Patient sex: M
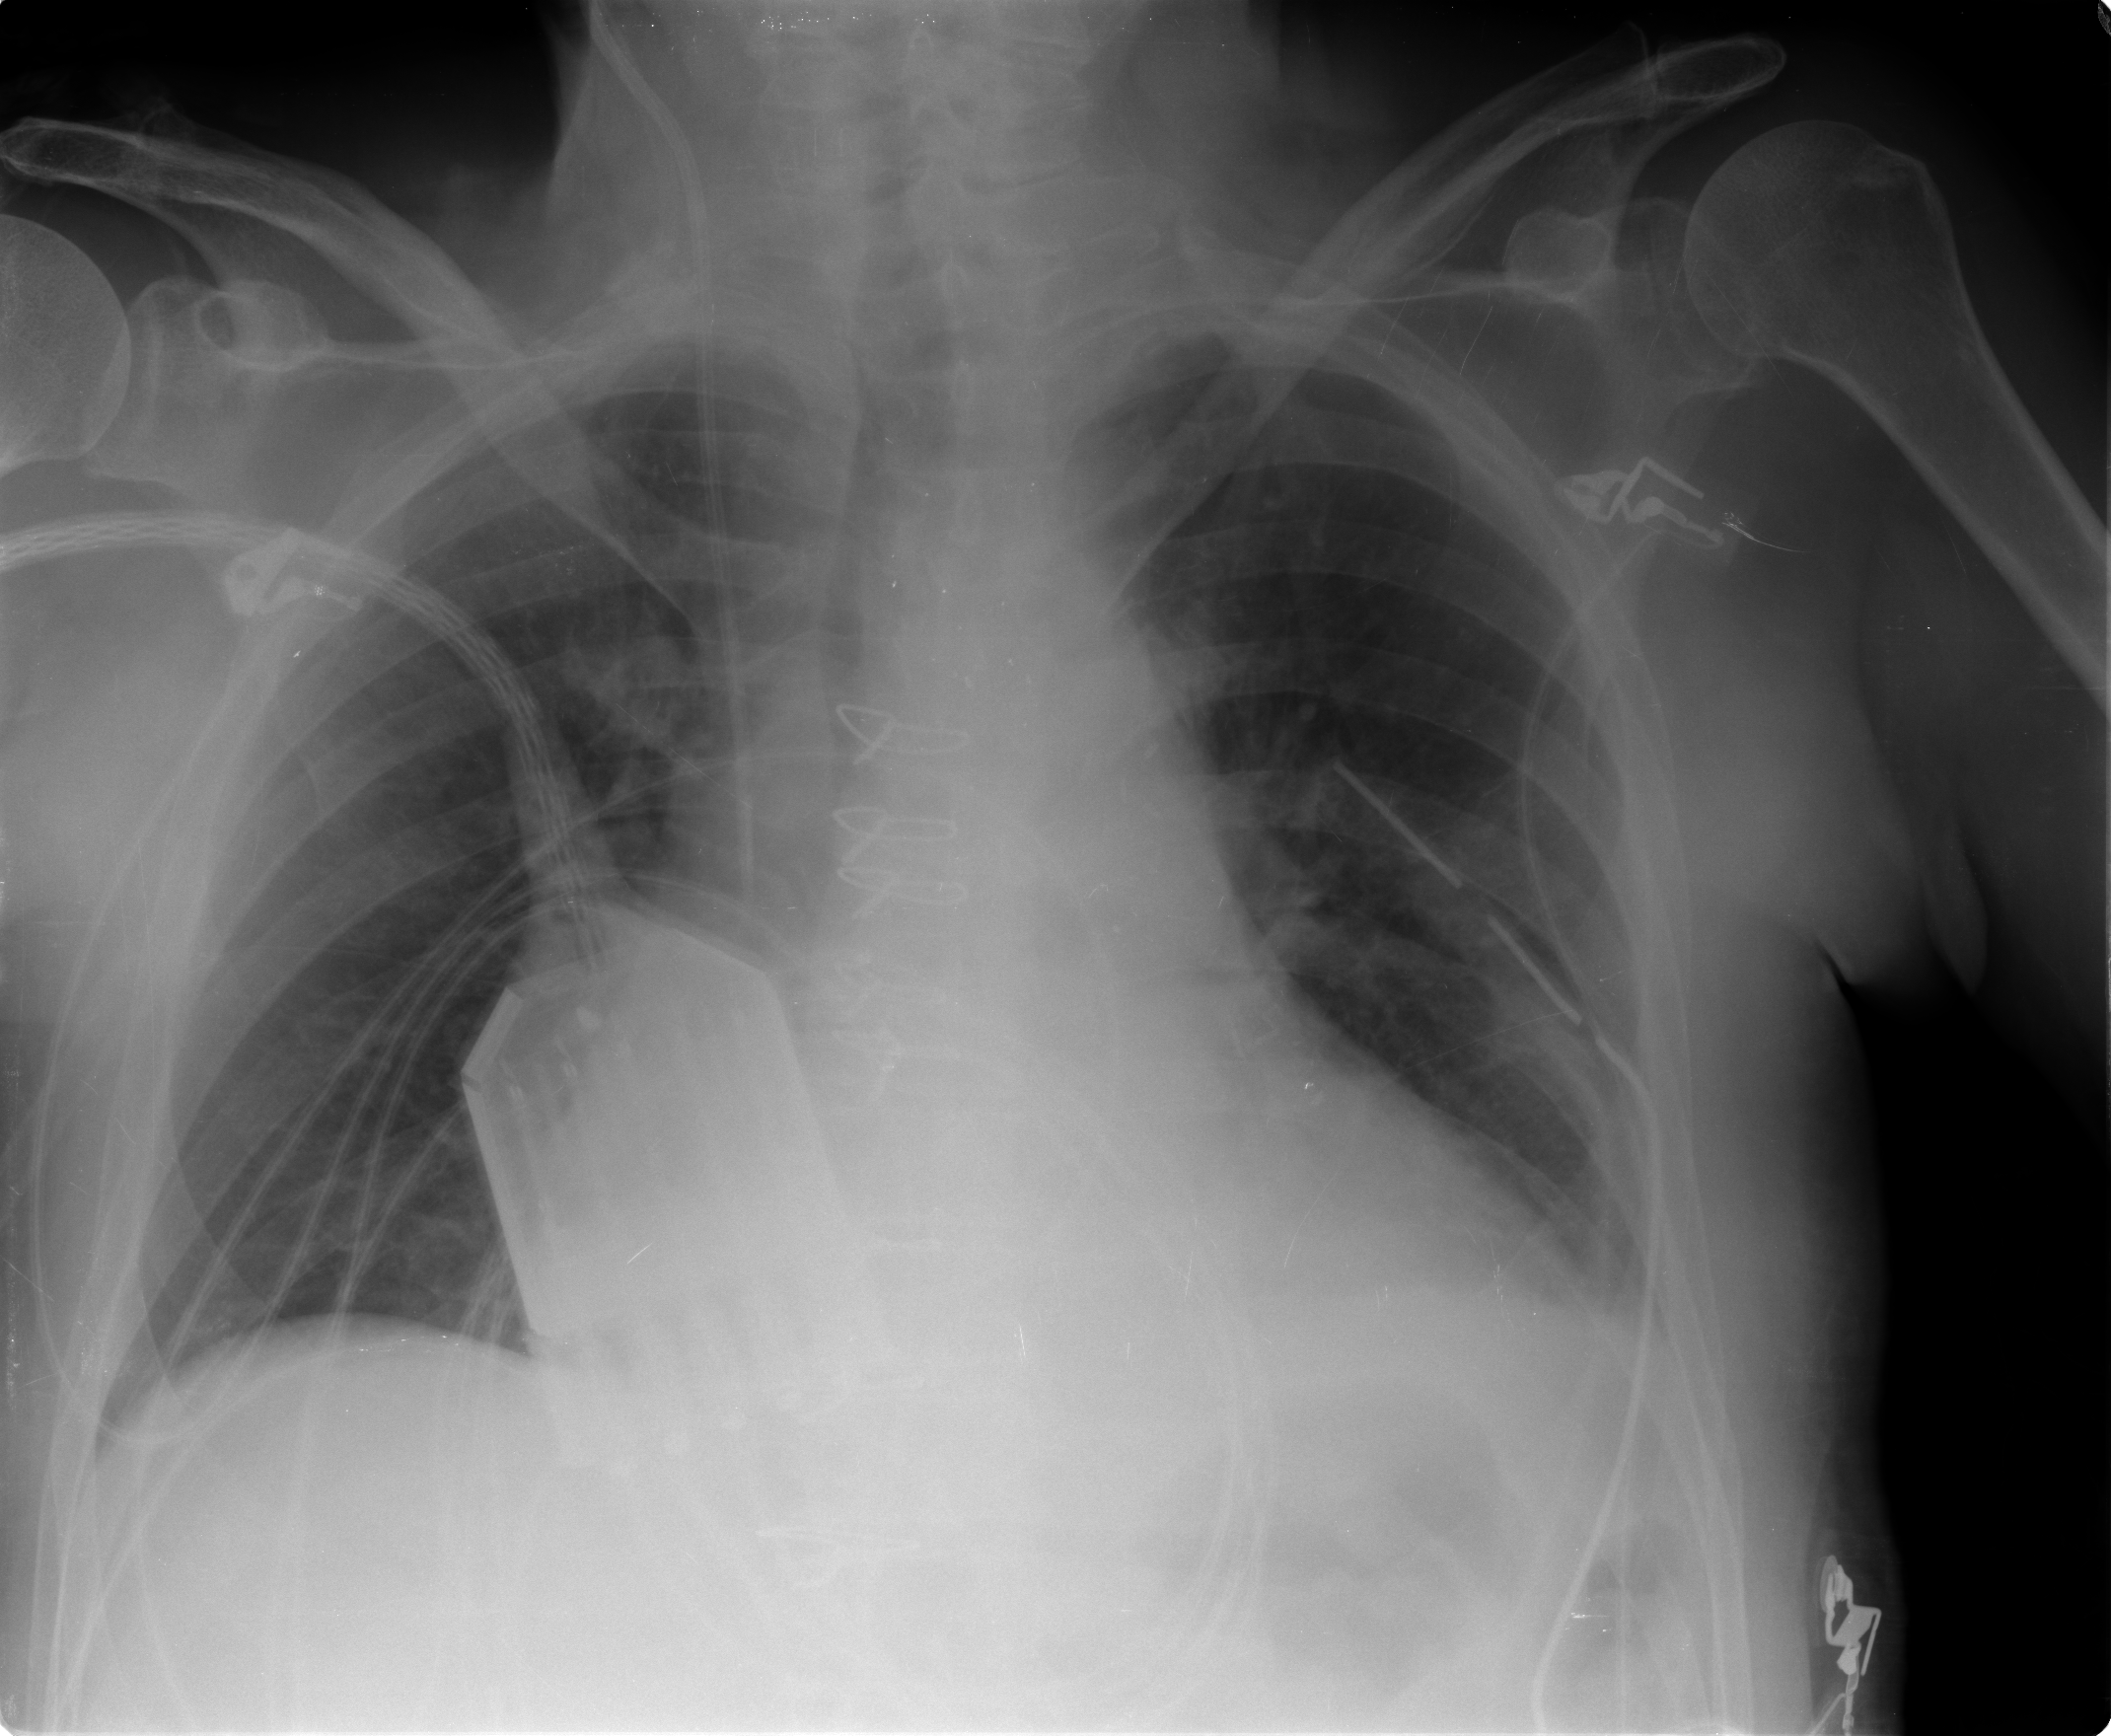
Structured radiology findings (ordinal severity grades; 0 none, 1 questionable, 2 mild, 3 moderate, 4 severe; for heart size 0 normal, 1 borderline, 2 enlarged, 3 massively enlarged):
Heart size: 1
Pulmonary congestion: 0
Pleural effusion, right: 0
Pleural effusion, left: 0
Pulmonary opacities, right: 0
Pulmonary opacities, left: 0
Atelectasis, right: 0
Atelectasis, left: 2